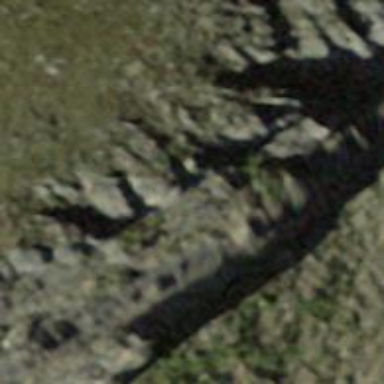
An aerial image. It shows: Natural cliff.